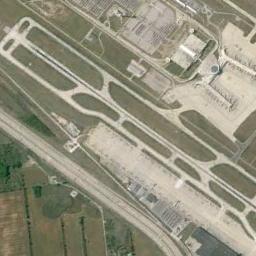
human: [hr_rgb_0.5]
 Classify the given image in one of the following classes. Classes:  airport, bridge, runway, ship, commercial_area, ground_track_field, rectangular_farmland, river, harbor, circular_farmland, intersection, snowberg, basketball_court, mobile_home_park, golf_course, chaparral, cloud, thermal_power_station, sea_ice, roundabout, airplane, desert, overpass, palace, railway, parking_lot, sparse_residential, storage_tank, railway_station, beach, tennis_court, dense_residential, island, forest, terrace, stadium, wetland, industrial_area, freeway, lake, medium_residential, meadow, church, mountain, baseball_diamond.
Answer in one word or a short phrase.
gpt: airport